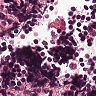
Metastatic tissue present: no